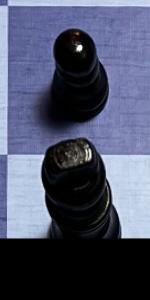
Label: King_Black